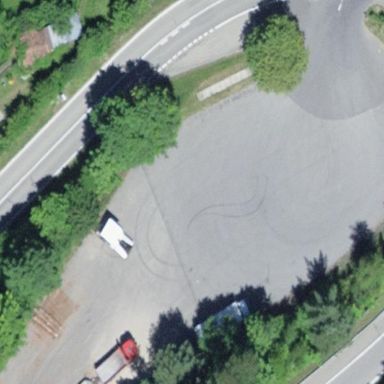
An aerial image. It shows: Parking area with surface.